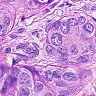
Metastatic tissue present: yes